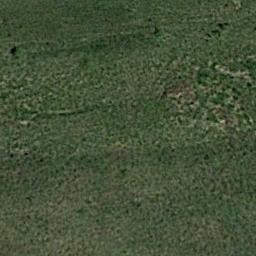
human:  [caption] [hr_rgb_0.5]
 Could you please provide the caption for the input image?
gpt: The meadow is full of green grass .

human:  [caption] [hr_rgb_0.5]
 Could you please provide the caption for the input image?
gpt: This meadow has different sparsity in different places .

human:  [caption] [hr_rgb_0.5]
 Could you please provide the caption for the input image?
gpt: There is no grass in some parts of the meadow .

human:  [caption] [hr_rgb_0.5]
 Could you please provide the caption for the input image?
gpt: The entire image is dominated by grass .

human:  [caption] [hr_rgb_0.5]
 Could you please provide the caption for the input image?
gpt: A dense meadow with many green grass .